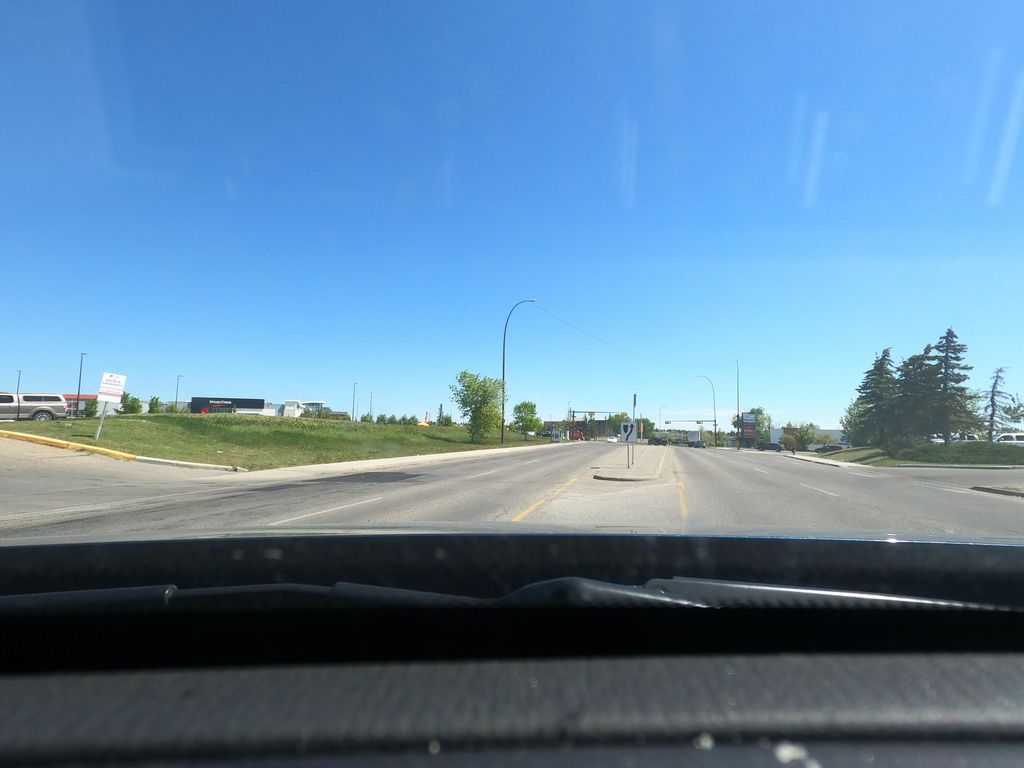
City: calgary